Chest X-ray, PA view. Patient: 27 years old, sex M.
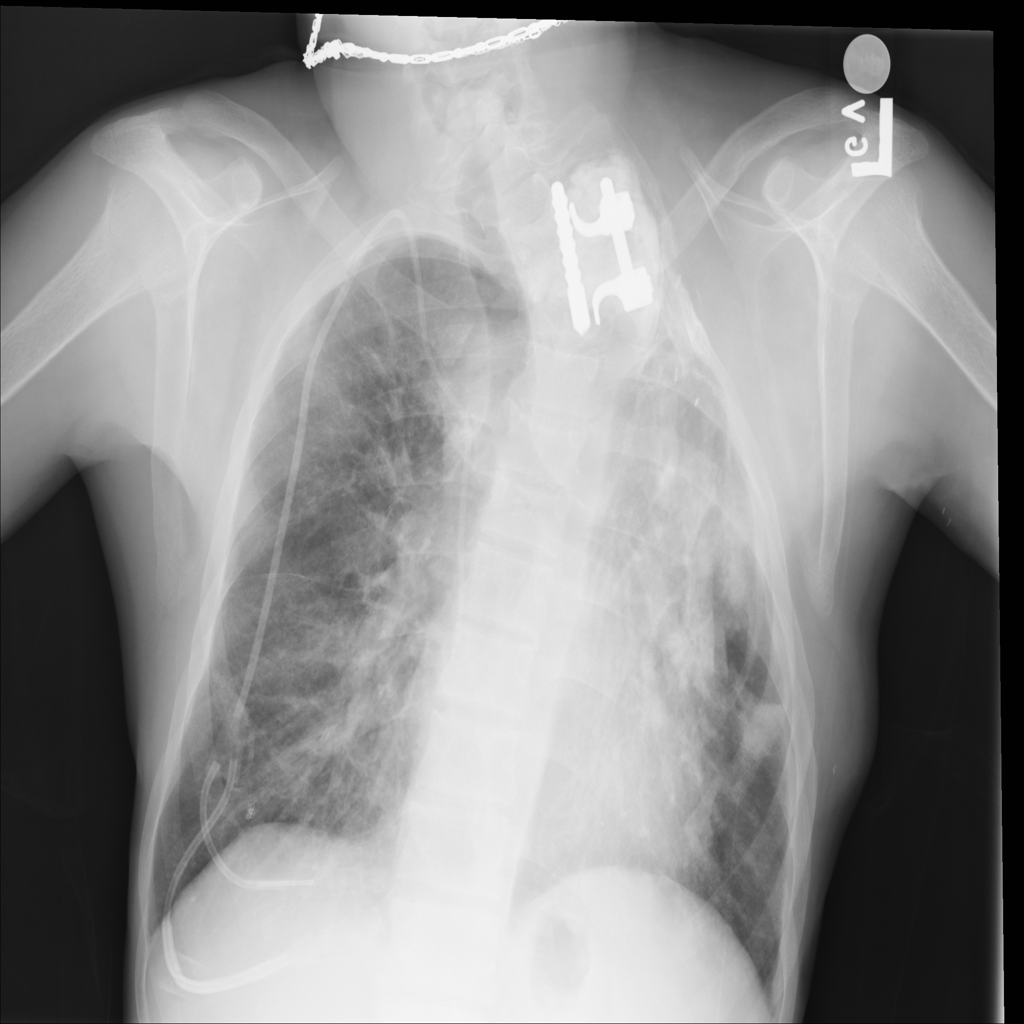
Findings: Infiltration, Mass